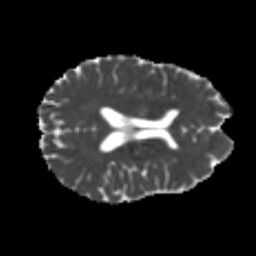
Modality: MD
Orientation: axial
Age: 23
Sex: female
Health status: healthy
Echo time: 0.074 s